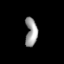
Tissue: lung
Cell type: Others
Senescence score: 0.646
Nuclear area (px): 335
Mean DAPI intensity: 156.278